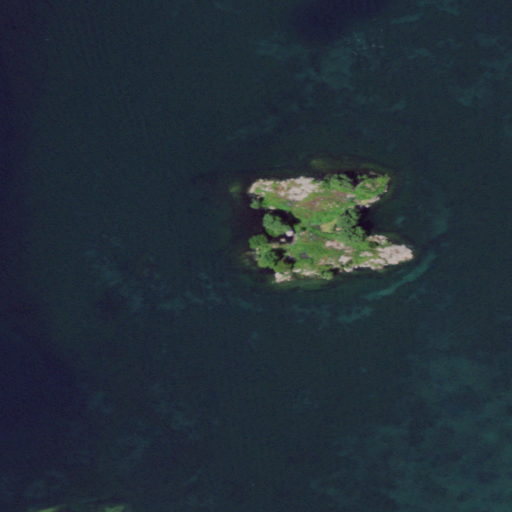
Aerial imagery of island in New York named Big Gull Island containing open water and barren land